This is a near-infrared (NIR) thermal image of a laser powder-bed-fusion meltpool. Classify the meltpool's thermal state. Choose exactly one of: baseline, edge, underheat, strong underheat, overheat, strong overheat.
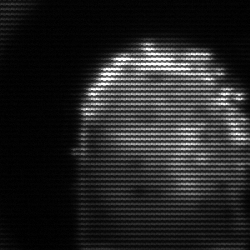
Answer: baseline